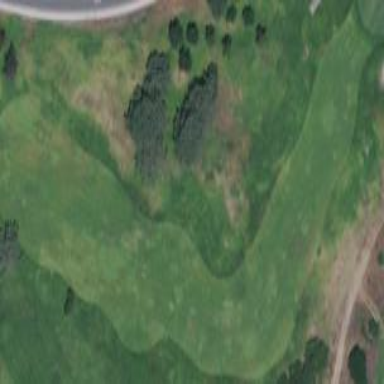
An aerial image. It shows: Grassy fairway on golf course.